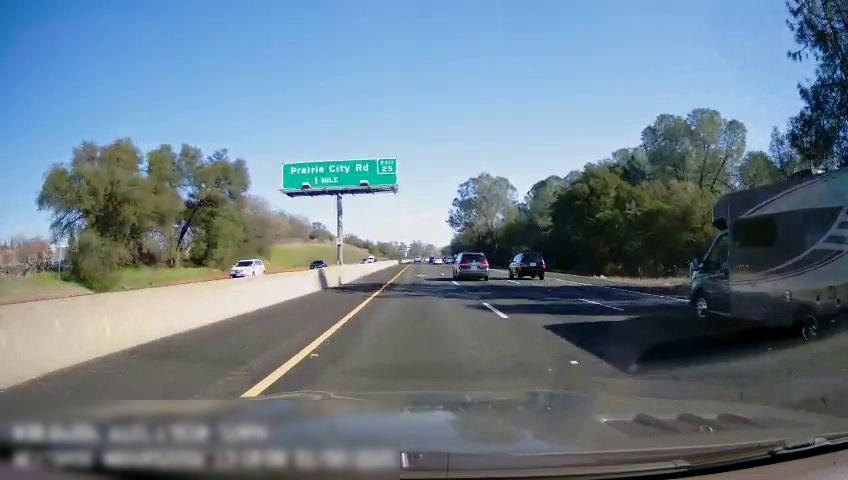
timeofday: Day
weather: Sunny
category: Drivable Space
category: Vehicles | Car
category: Vehicles | Car
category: Vehicles | Truck
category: Vehicles | SUV
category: Vehicles | Van
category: Vehicles | Car
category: Vehicles | SUV
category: Lanes | Current Lane
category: Lanes | Current Lane
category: Lanes | Alternate Lane
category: Lanes | Alternate Lane
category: Traffic | Signs